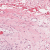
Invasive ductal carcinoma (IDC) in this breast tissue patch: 0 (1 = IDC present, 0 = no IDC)